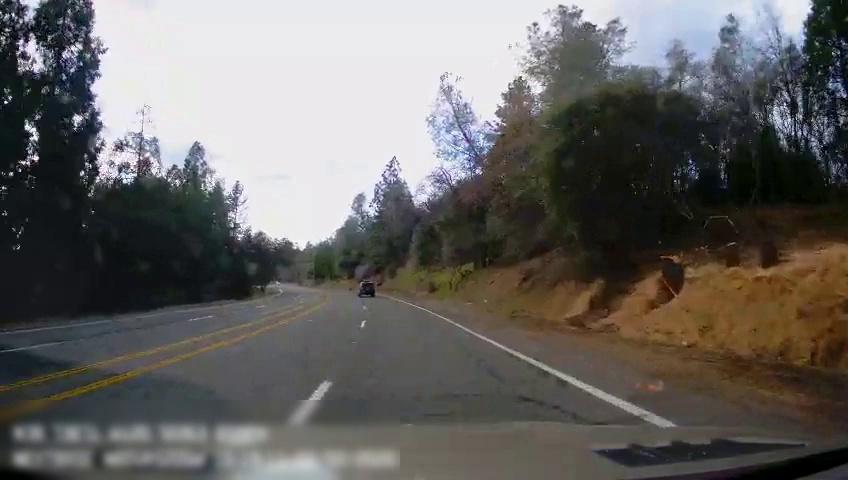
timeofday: Day
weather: Cloudy
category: Drivable Space
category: Vehicles | SUV
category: Lanes | Opposite Lane
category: Lanes | Alternate Lane
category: Lanes | Alternate Lane
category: Lanes | Current Lane
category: Lanes | Current Lane